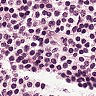
Metastatic tissue present: no